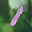
Label: 1